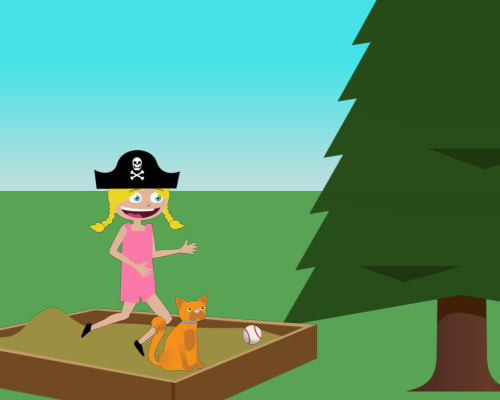
A tall pine tree is cut off at the bottom. A large sandbox is trimmed, revealing a mound. A big girl runs joyfully, smiling. A large cat lounges in the sandbox. The girl wears a pirate cap.